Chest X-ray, AP view. Patient: 75 years old, sex F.
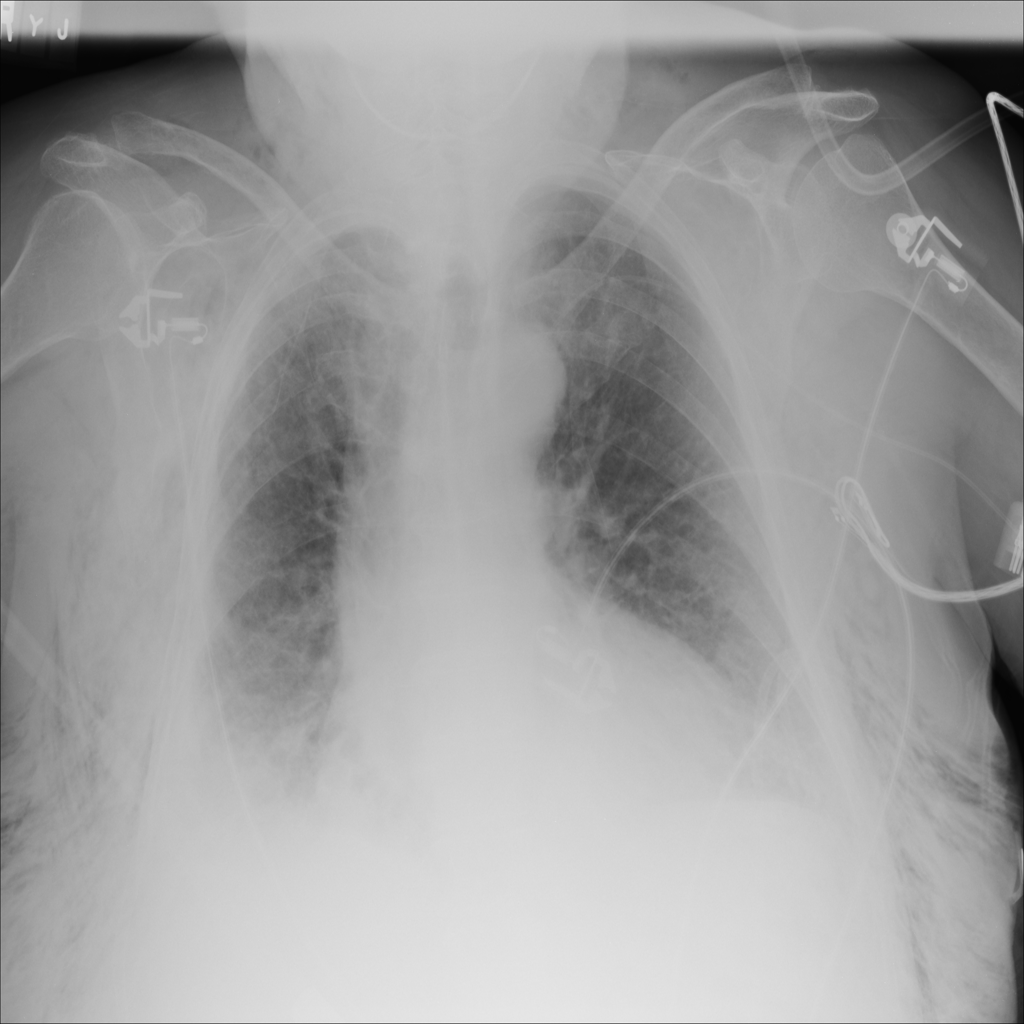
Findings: Emphysema, Pleural_Thickening